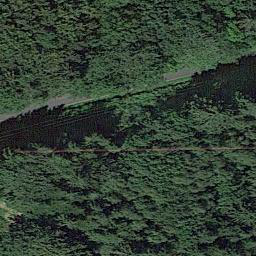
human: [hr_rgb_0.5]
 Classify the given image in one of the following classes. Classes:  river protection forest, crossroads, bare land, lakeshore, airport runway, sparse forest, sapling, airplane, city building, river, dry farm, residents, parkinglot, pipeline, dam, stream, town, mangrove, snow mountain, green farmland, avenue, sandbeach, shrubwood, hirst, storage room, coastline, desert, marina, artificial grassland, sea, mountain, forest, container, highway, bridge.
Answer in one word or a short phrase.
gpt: forest